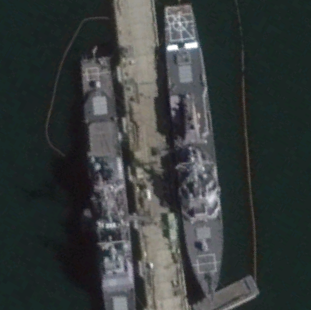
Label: destroyer